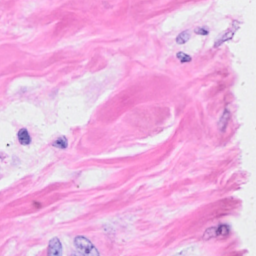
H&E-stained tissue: Breast